Question: I have this image link:
'''
<%= link_to image_tag(comment.user.profile.photo.url(:tiny)), profile_path(comment.user.profile), :class => "comment_image" %>
'''
and I want to wrap a div containing 1. text and 2. a list with a link and text around that image link. I want the image to be on the left, and the div to be on the right wrapping around the image.

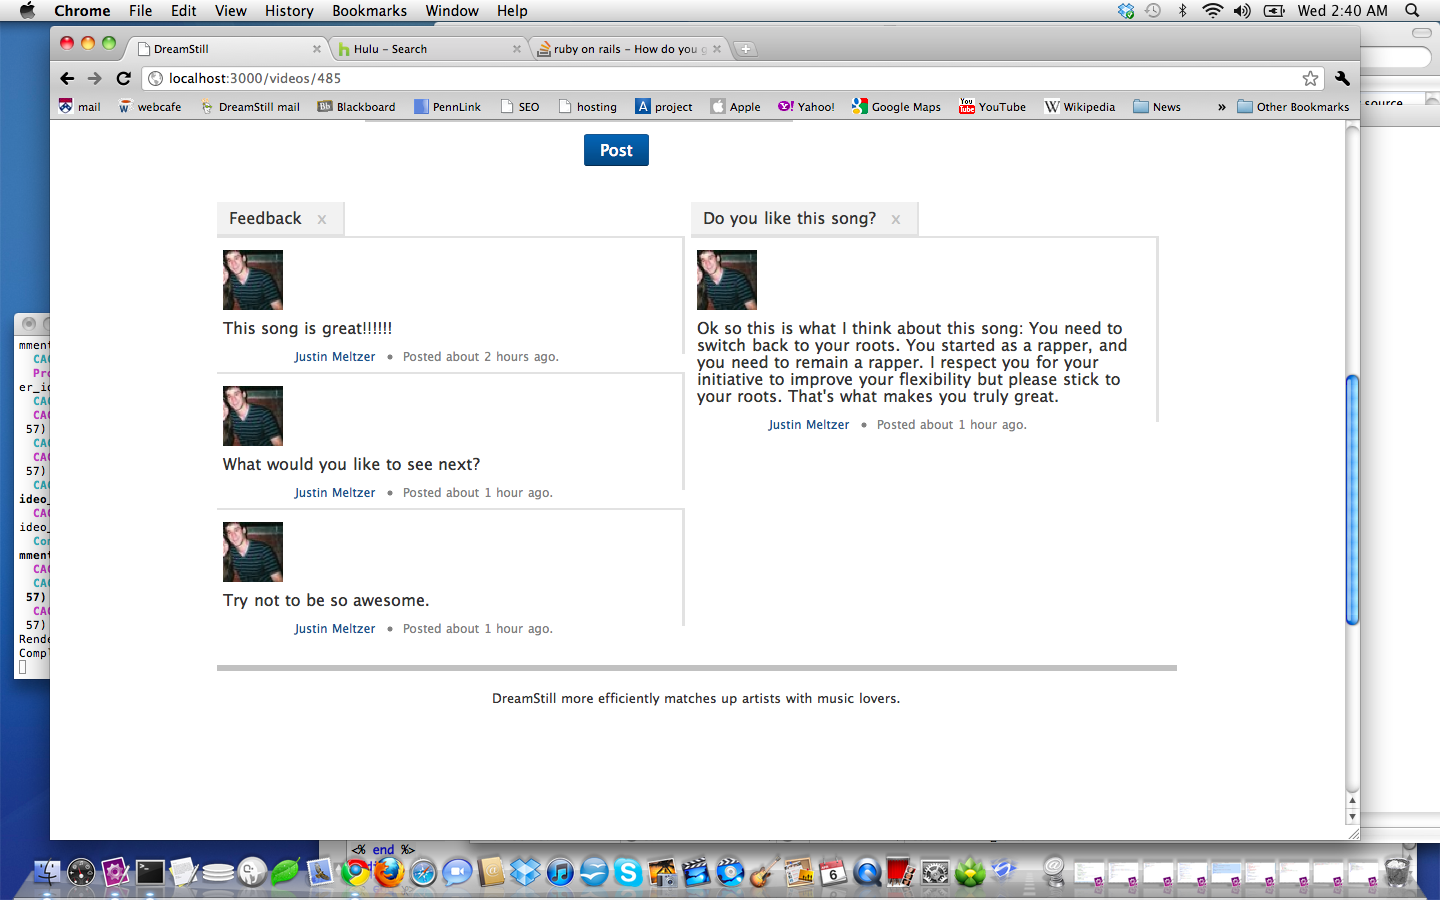
Answer: Assuming you don't need any of the fancier features offered by the 'link_to' helper, the easy answer is to just use an anchor tag directly.
'''
<a href="<%= profile_path(comment.user.profile) %> class="comment_image">
<div>
Some stuff -- whatever
<%= image_tag(comment.user.profile.photo.url(:tiny)) %>
Some more stuff -- ya know...
</div>
</a>
'''